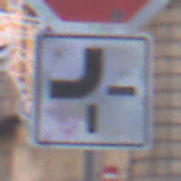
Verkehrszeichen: VerlaufVorfahrtsstrasse2
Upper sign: Stop
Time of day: SunriseSunset
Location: Outdoor (Urban)
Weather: PartlyCloudy
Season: NotSpecified
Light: Natural